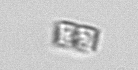
Label: Bacillariophyceae_morphotype1